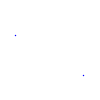
Particle: kaon